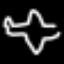
Label: airplane